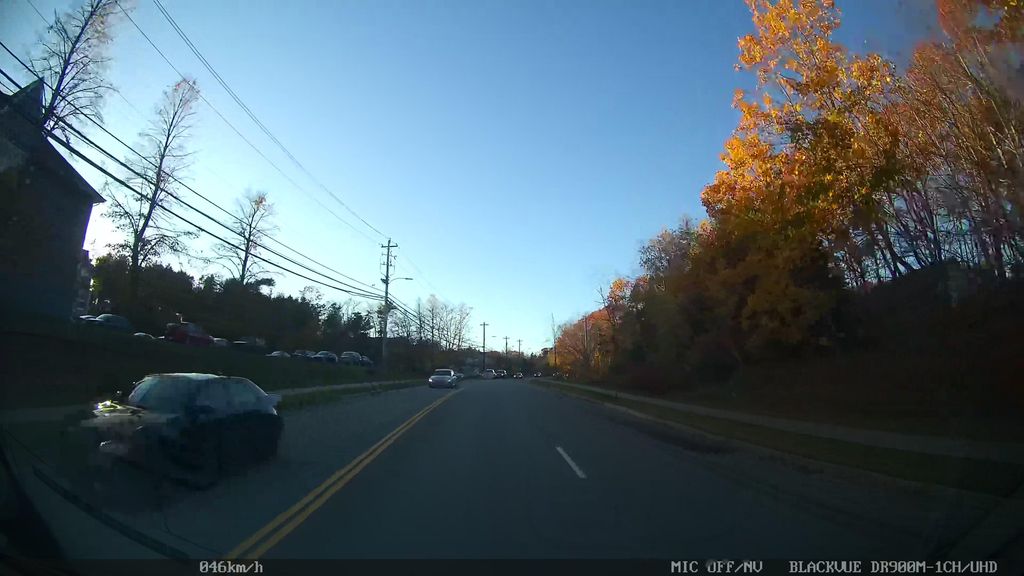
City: halifax